Question: I pretty much finished my LibGDX project and now I'm just adding user-friendliness.
I have a Texture (also placed in a sprite) that I would like to fade in and fade out repeatedly (NOT fast blinking). It's just rectangular funky-text that says "Touch to Start".
- -
Can't think of any relevant code to add, Thanks for your help

EDIT
'''
Gdx.gl.glClearColor(0, 0, 0.2f, 1);
Gdx.gl.glClear(GL20.GL_COLOR_BUFFER_BIT);
batch.begin();
batch.draw(touchToStartImage, screenWidth / 2 - touchToStartImage.getWidth() / 2, screenHeight / 2 - touchToStartImage.getHeight() / 2);
elapsed += Gdx.graphics.getDeltaTime();
blinkFontCache.setAlphas(Interpolation.fade.apply((elapsed / 0.01f) % 1f));
blinkFontCache.draw(batch);
blinkFontCache.translate(2f, 2f);
batch.end();
'''
I also defined 'blinkFontCache = new BitmapFontCache(numberPrinter);' where numberPrinter is bitmapfont that is supposed to draw text. I've read the API guide for Interpolation and blinkFontCache, but unfortunately with the above I do not notice any change in the screen I have. Thanks
EDIT with INTERPOLATION
'''
elapsed += Gdx.graphics.getDeltaTime();
touchToStartSprite.setAlpha(Interpolation.fade.apply((elapsed / FADE_TIME) % 1f));
blinker.begin();
touchToStartSprite.draw(batch);
blinker.end();
'''
EDIT with ACTIONS
definitions
'''
text = new Image(highScoreImage);
text.addAction(Actions.alpha(0));
text.act(0);
text.addAction(Actions.forever(Actions.sequence(Actions.fadeIn(FADE_TIME), Actions.fadeOut(FADE_TIME))));
'''
render()
'''
blinker.begin();
text.act(Gdx.graphics.getDeltaTime());
text.draw(blinker, 1);
blinker.end();
'''
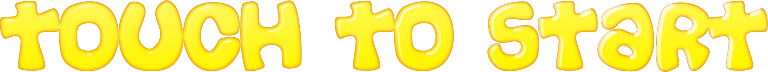
Answer: You could use the 'Image' class from scene2d, which is an actor that can take a texture region and gives you several methods that can be useful. Here's an implementation.
'''
Image text = new Image(clickToStartRegion);
Float fadeTime = 1f;
//...
text.addAction(Actions.alpha(0)); //make the text transparent.
text.act(0); //update the text once
text.addAction(Actions.sequence(Actions.fadeIn(fadeTime), Actions.fadeOut(fadeTime));
//...
text.act(deltaTime);
//...
text.draw(batch, 1);
'''